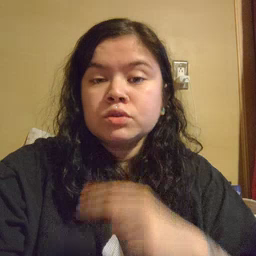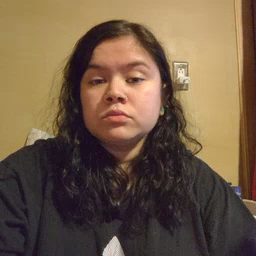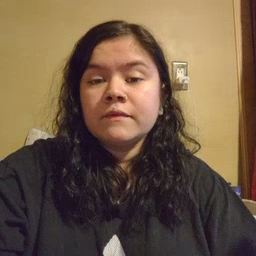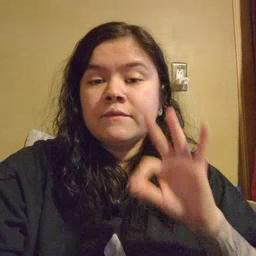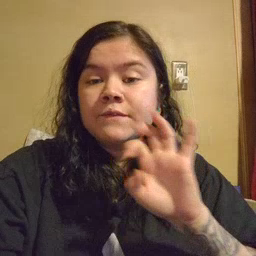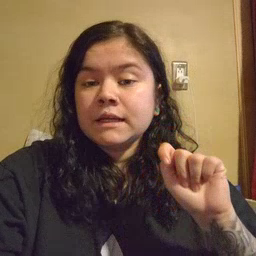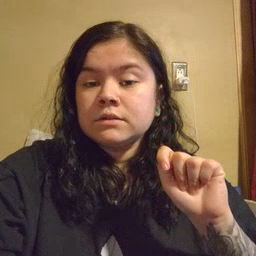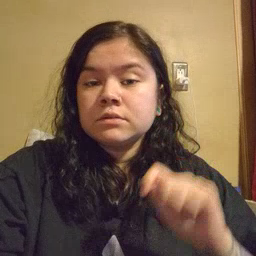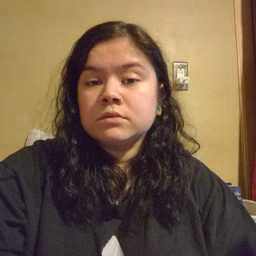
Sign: feet